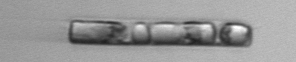
Label: Guinardia_delicatula